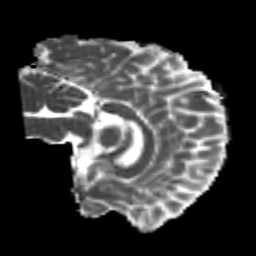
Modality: MD
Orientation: sagittal
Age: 25
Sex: male
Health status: healthy
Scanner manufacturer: philips
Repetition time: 7.386 s
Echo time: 0.08599 s